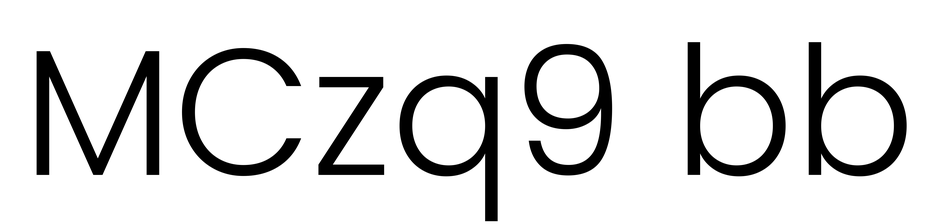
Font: Poppins-Light